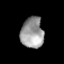
Tissue: prostate
Cell type: Epithelial cells
Senescence score: 0.3197
Nuclear area (px): 687
Mean DAPI intensity: 155.371